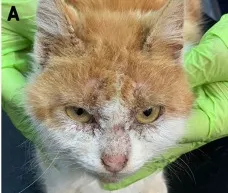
Clinical aspect of the 18-month-old male cat (case 1) before.
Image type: radiology (ct)